Field crop: maize
Growth stage: 1
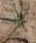
Species: salsola